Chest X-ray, AP view. Patient: 54 years old, sex F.
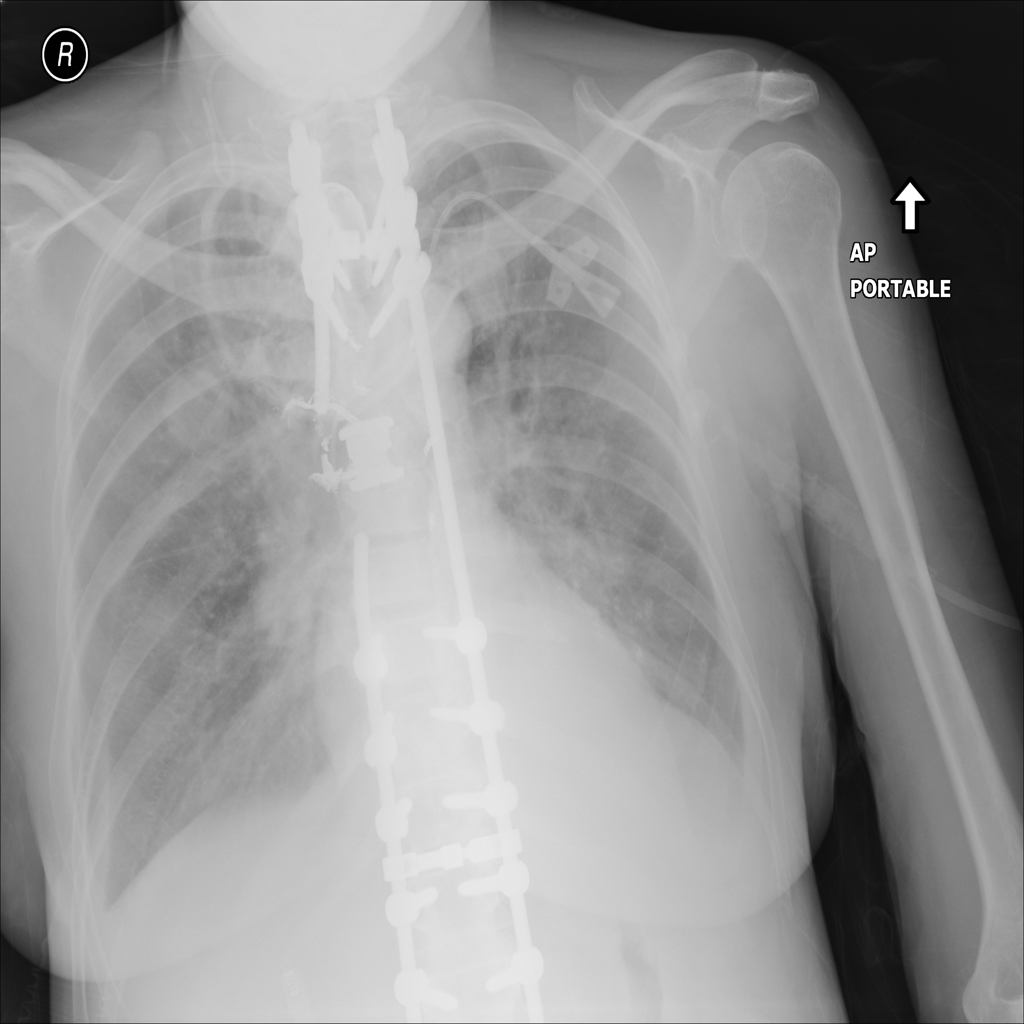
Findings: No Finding